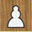
Piece: wP